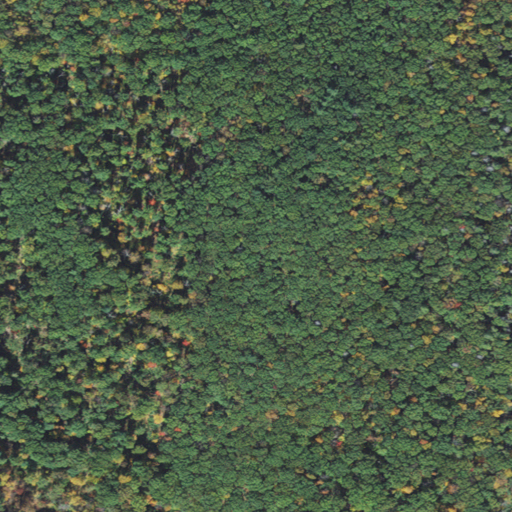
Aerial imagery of ridge(s) in Massachusetts named Grandy Hill containing deciduous forest and mixed forest